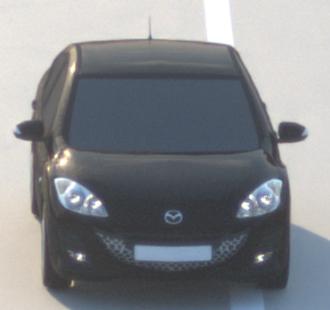
Make: Mazda
Model: 3 1.6
Detailed model: 3 (BL)
Model produced from: 2009/05
Model produced until: 2010/12
Doors: 5
Color: black
Road condition: dry road
Daytime: sunrise or sunset
Contrast: medium contrast